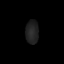
Tissue: skin
Cell type: Epithelial cells
Senescence score: 0.8311
Nuclear area (px): 302
Mean DAPI intensity: 33.46